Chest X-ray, PA view. Patient: 36 years old, sex M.
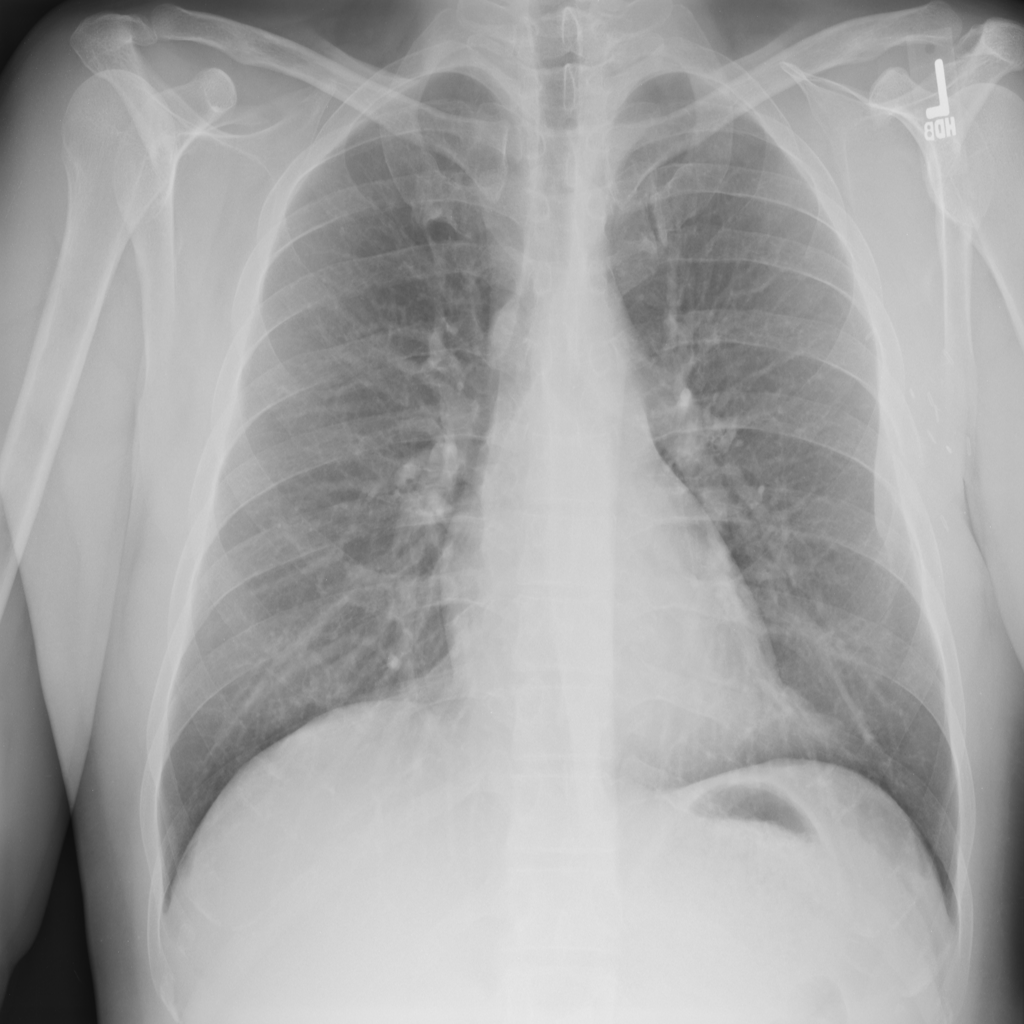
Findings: Mass